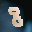
Label: 8